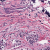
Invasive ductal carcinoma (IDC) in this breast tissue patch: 1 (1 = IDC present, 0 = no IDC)